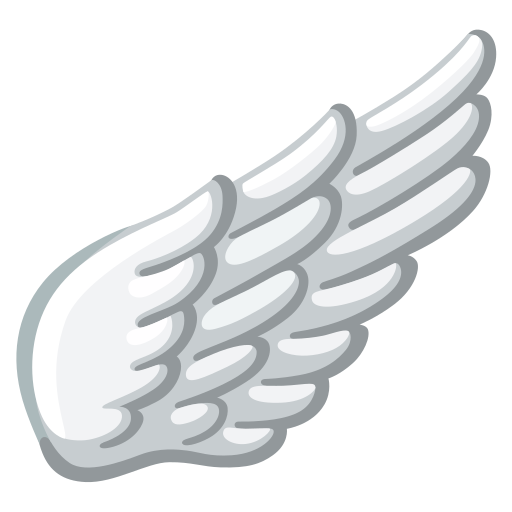
Emoji: 🪽